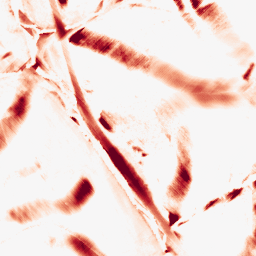
Category: morphological
Decomposition family: morphological_diamond
Decomposition parameters: operation: opening
radius: 20
Upsampling method: cubic_catmull_rom
Upsampling parameters: scale: 2
Upsampling scale: 2